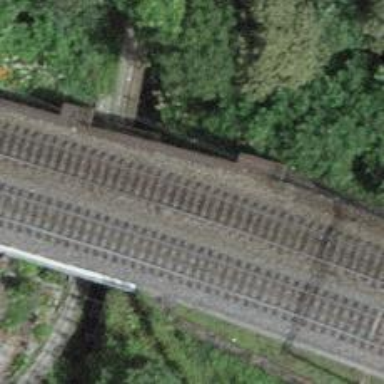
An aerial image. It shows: Bridge with electrified railway tracks featuring contact line.